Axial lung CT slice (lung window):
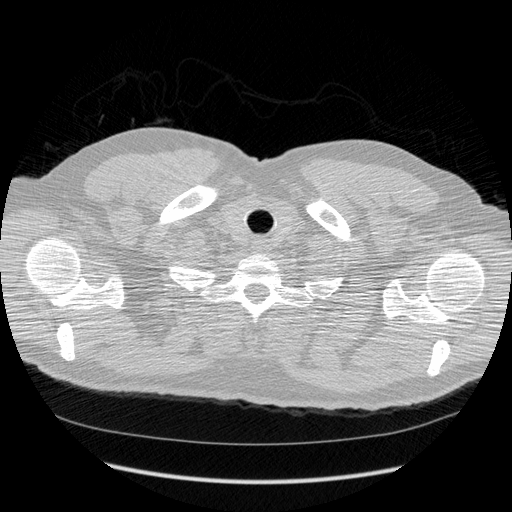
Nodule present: no